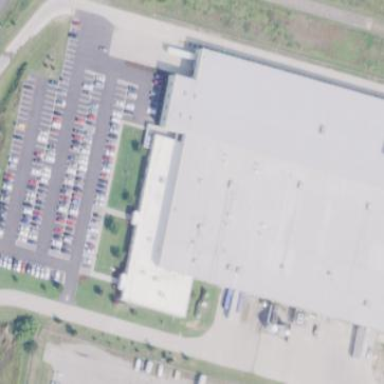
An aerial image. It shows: Industrial building.